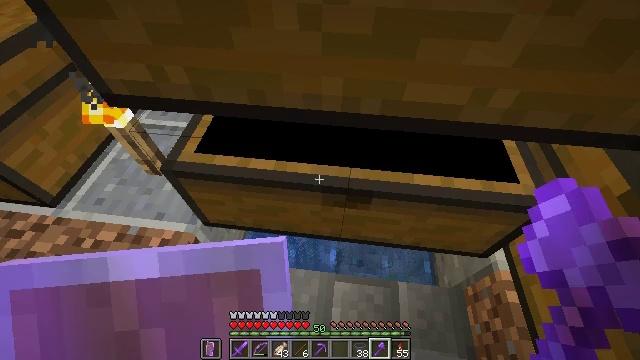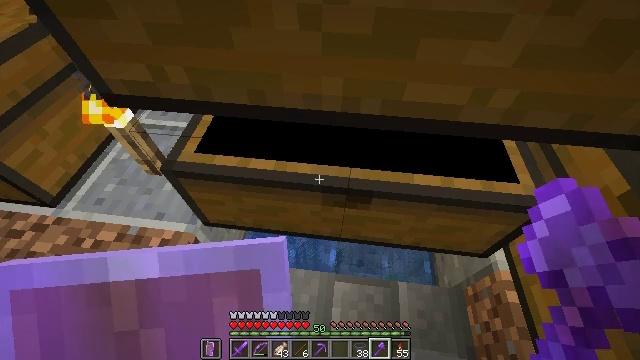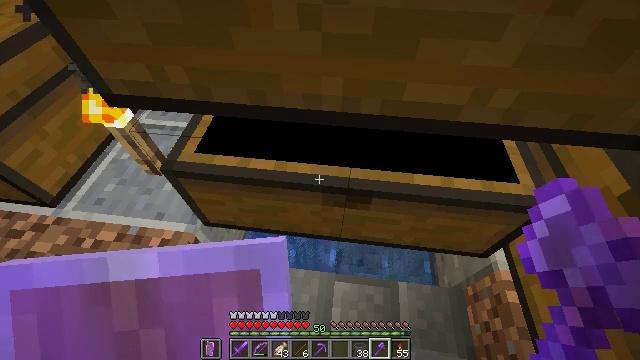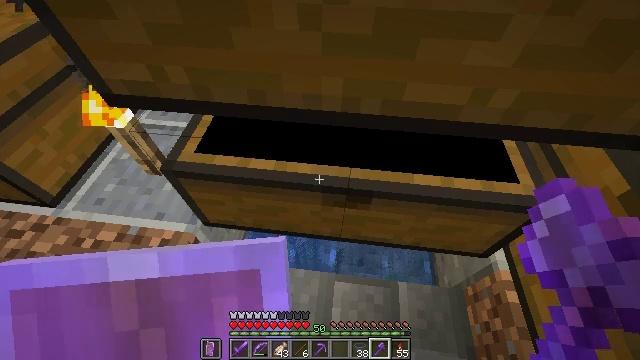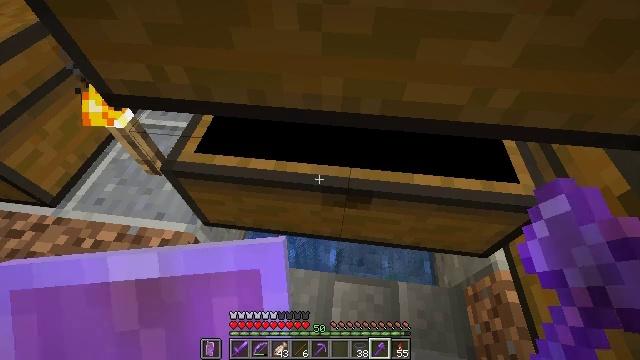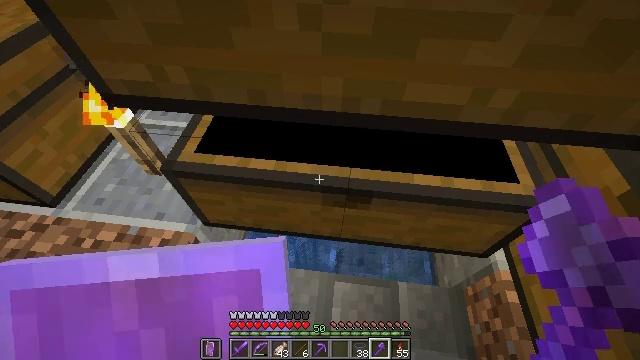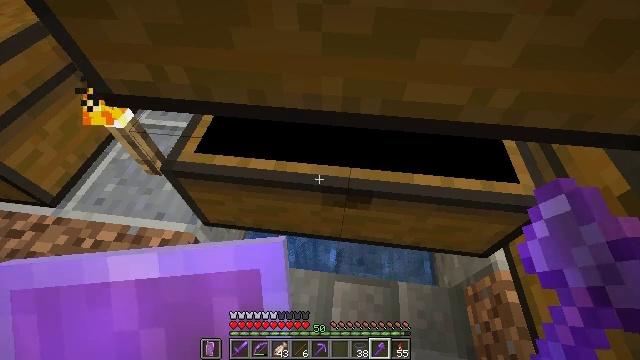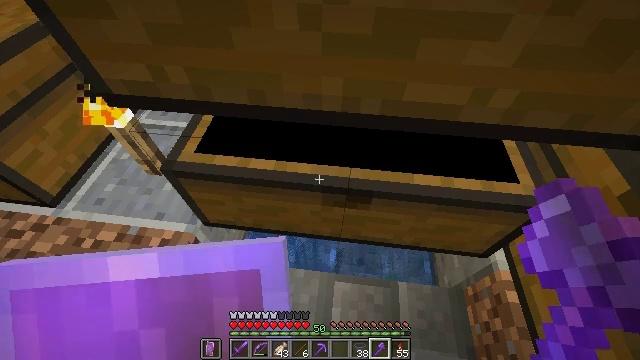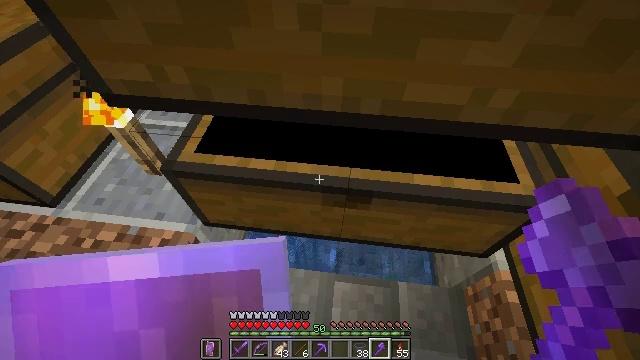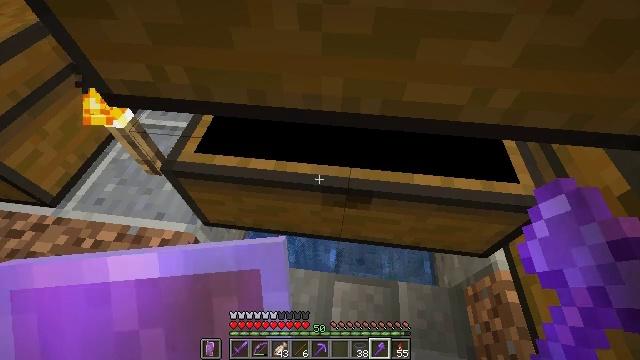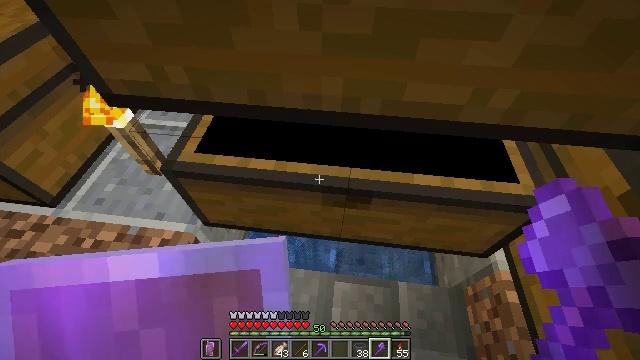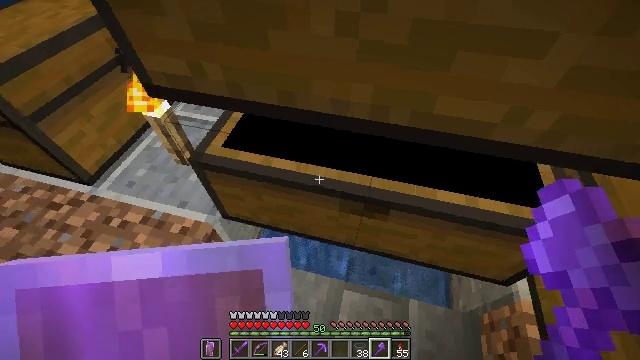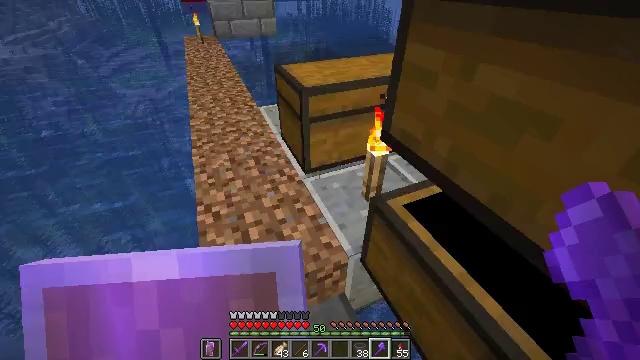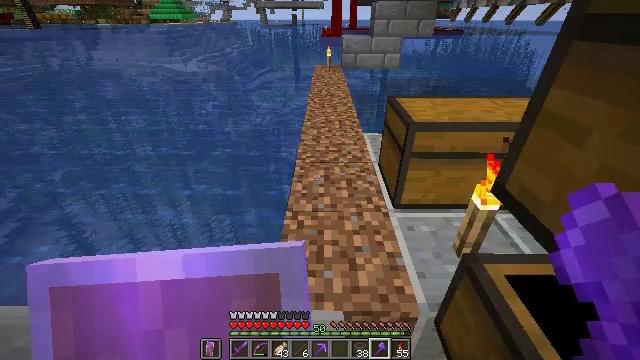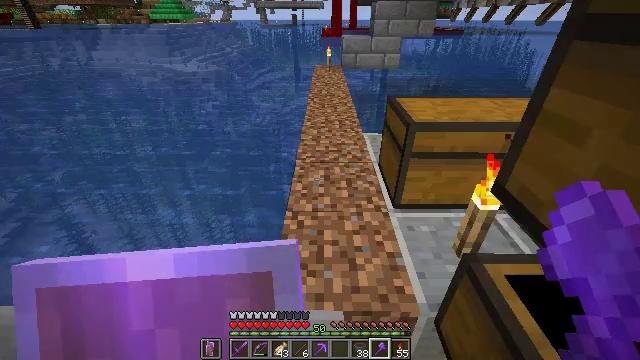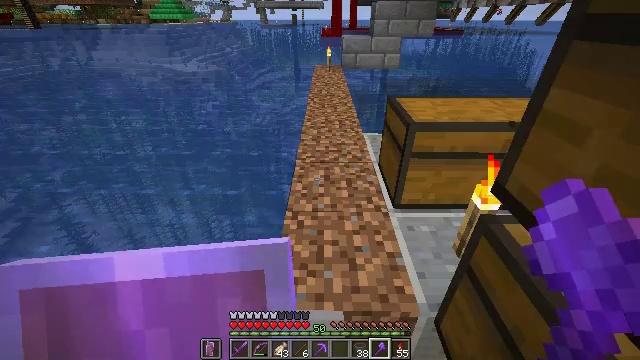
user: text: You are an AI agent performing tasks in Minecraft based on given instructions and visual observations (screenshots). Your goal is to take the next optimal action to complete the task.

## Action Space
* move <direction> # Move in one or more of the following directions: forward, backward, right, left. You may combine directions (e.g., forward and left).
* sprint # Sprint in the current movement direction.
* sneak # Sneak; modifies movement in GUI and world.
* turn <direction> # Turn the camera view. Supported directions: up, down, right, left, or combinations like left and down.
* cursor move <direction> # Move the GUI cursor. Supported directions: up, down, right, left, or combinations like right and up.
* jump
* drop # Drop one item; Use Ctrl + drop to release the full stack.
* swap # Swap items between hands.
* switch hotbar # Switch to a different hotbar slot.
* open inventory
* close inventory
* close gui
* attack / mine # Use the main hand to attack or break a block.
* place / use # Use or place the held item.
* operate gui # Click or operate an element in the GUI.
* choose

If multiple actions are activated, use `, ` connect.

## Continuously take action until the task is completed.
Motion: motion action
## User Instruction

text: Gather the torch from its position.
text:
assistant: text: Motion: no_op
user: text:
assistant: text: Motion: no_op
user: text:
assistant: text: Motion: no_op
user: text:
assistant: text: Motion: no_op
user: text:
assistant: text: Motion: no_op
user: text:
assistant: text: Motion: no_op
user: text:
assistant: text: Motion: no_op
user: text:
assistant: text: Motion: no_op
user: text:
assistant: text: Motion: no_op
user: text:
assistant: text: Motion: no_op
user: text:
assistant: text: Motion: turn left and up
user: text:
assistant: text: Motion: turn left and up
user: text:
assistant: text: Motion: turn left and up
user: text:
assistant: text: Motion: no_op
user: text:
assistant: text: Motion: no_op
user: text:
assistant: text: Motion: no_op
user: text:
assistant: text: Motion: no_op
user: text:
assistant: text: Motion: no_op
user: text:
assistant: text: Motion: no_op
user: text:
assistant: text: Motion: no_op
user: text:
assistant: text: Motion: no_op
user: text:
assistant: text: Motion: move forward, turn right and up
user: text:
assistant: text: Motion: move forward, turn right and up
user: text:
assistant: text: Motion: move forward, turn right
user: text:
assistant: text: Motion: move forward, turn right
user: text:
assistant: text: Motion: move forward, turn right
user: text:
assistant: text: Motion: move forward
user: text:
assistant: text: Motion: use / place
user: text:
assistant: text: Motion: use / place
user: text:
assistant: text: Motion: use / place